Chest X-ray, AP view. Patient: 57 years old, sex M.
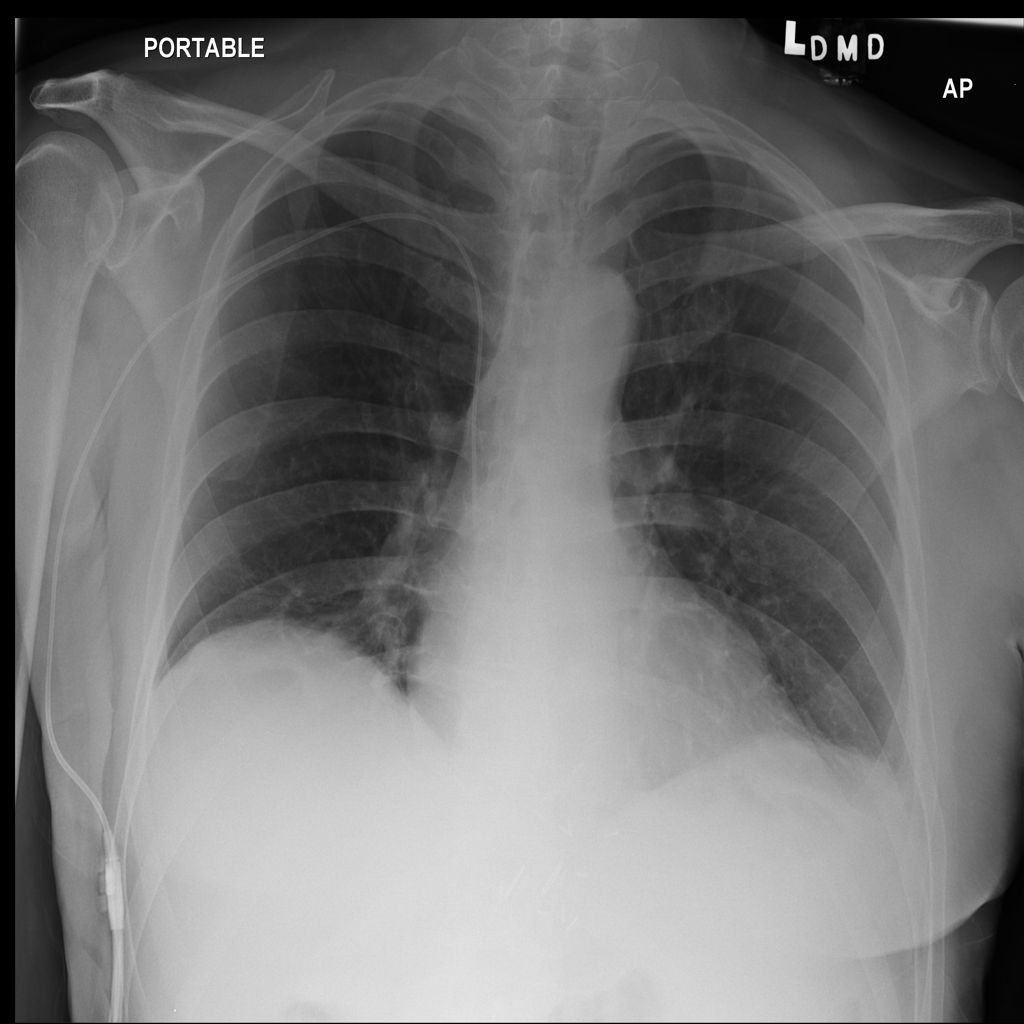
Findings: No Finding